【题型】填空题　【知识点】平面几何　【难度】medium
如图，$\odot O$ 是四边形 $ABCD$ 的内切圆，若 $\angle BOC = 118^\circ$，则 $\angle AOD =$ \underline{\hspace{2cm}}。

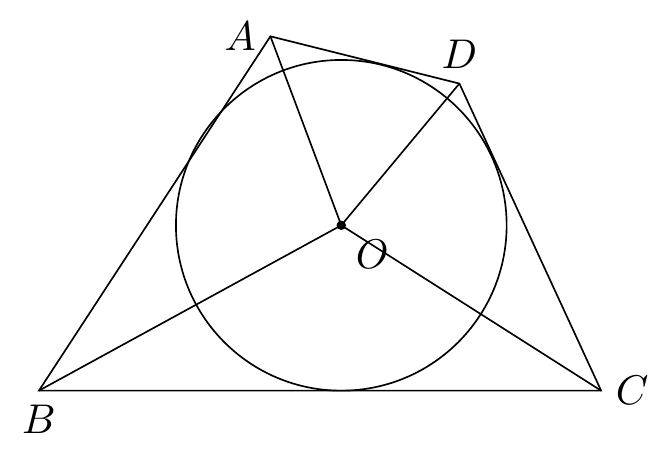
【解答】
解：$\because$ 圆 $O$ 是四边形 $ABCD$ 的内切圆，

$\therefore OA$ 平分 $\angle ABC$，$OC$ 平分 $\angle BCD$，$OD$ 平分 $\angle ADC$，$OA$ 平分 $\angle BAD$，

$\therefore \angle 1 = \frac{1}{2} \angle ABC$，$\angle 2 = \frac{1}{2} \angle BCD$，$\angle 3 = \frac{1}{2} \angle ADC$，$\angle 4 = \frac{1}{2} \angle BAD$，

$\because \angle 1 + \angle 2 = 180^\circ - \angle BOC = 180^\circ - 118^\circ = 62^\circ$，

$\therefore \angle ABC + \angle BCD = 2(\angle 1 + \angle 2) = 2 \times 62^\circ = 124^\circ$，

$\therefore \angle BAD + \angle ADC = 360^\circ - (\angle ABC + \angle BCD) = 360^\circ - 124^\circ = 236^\circ$，

$\therefore \angle 3 + \angle 4 = \frac{1}{2}(\angle BAD + \angle ADC) = \frac{1}{2} \times 236^\circ = 118^\circ$，

$\therefore \angle AOD = 180^\circ - (\angle 3 + \angle 4) = 180^\circ - 118^\circ = 62^\circ$。

故答案为：$62^\circ$。

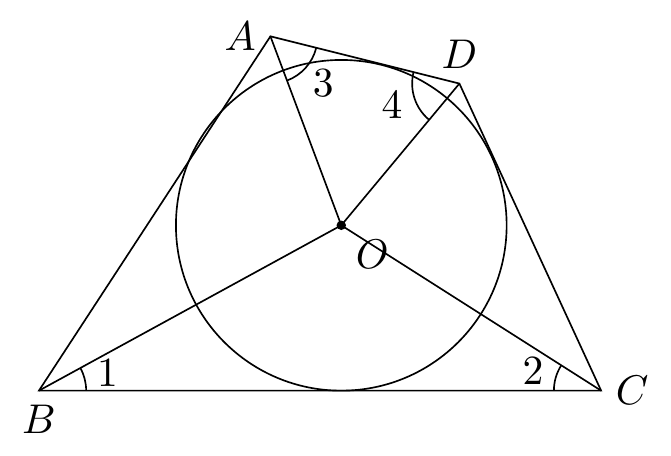